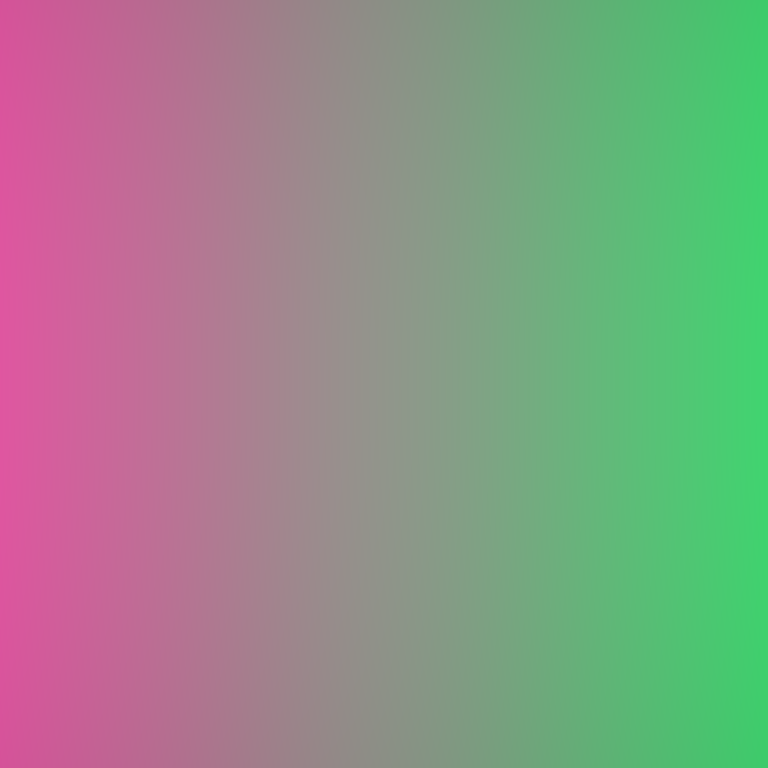
Abstract light effect, smooth gradient from pink to green, calm atmosphere, soft blend, no room, no furniture, no objects.